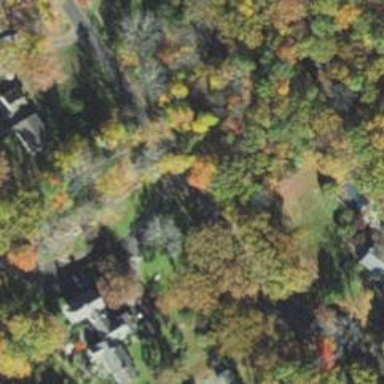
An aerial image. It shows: Driveway leading to service road.